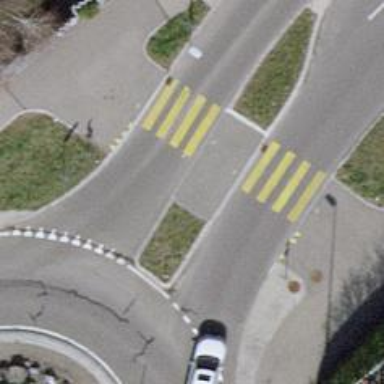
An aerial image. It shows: Uncontrolled zebra crossing with central island.